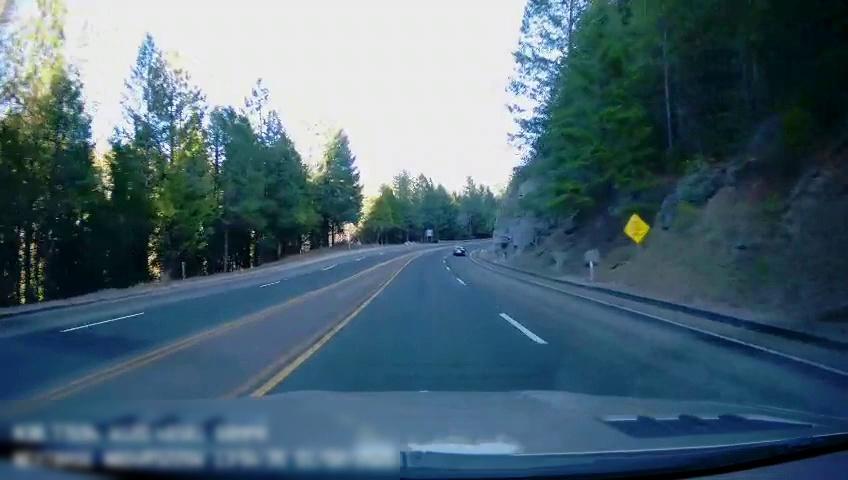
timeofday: Day
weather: Sunny
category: Drivable Space
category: Vehicles | Car
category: Lanes | Opposite Lane
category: Lanes | Alternate Lane
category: Lanes | Current Lane
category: Lanes | Opposite Lane
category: Lanes | Current Lane
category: Lanes | Alternate Lane
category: Lanes | Opposite Lane
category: Traffic | Signs